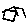
Label: house